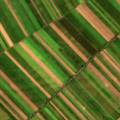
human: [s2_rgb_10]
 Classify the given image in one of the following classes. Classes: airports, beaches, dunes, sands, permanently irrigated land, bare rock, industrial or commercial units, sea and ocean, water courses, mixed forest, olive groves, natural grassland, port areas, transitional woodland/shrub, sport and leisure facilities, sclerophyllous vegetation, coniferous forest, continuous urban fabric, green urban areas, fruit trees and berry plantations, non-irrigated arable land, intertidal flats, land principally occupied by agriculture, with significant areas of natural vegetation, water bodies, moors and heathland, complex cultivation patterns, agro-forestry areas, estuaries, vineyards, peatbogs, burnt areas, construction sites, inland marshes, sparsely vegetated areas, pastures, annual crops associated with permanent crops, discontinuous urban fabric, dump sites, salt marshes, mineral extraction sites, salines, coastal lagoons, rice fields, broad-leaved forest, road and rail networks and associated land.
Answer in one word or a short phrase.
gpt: non-irrigated arable land